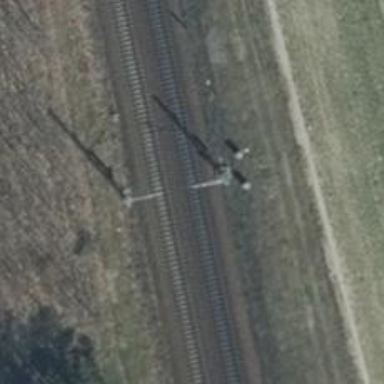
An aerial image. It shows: Milestone along the railway with catenary mast.